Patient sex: M
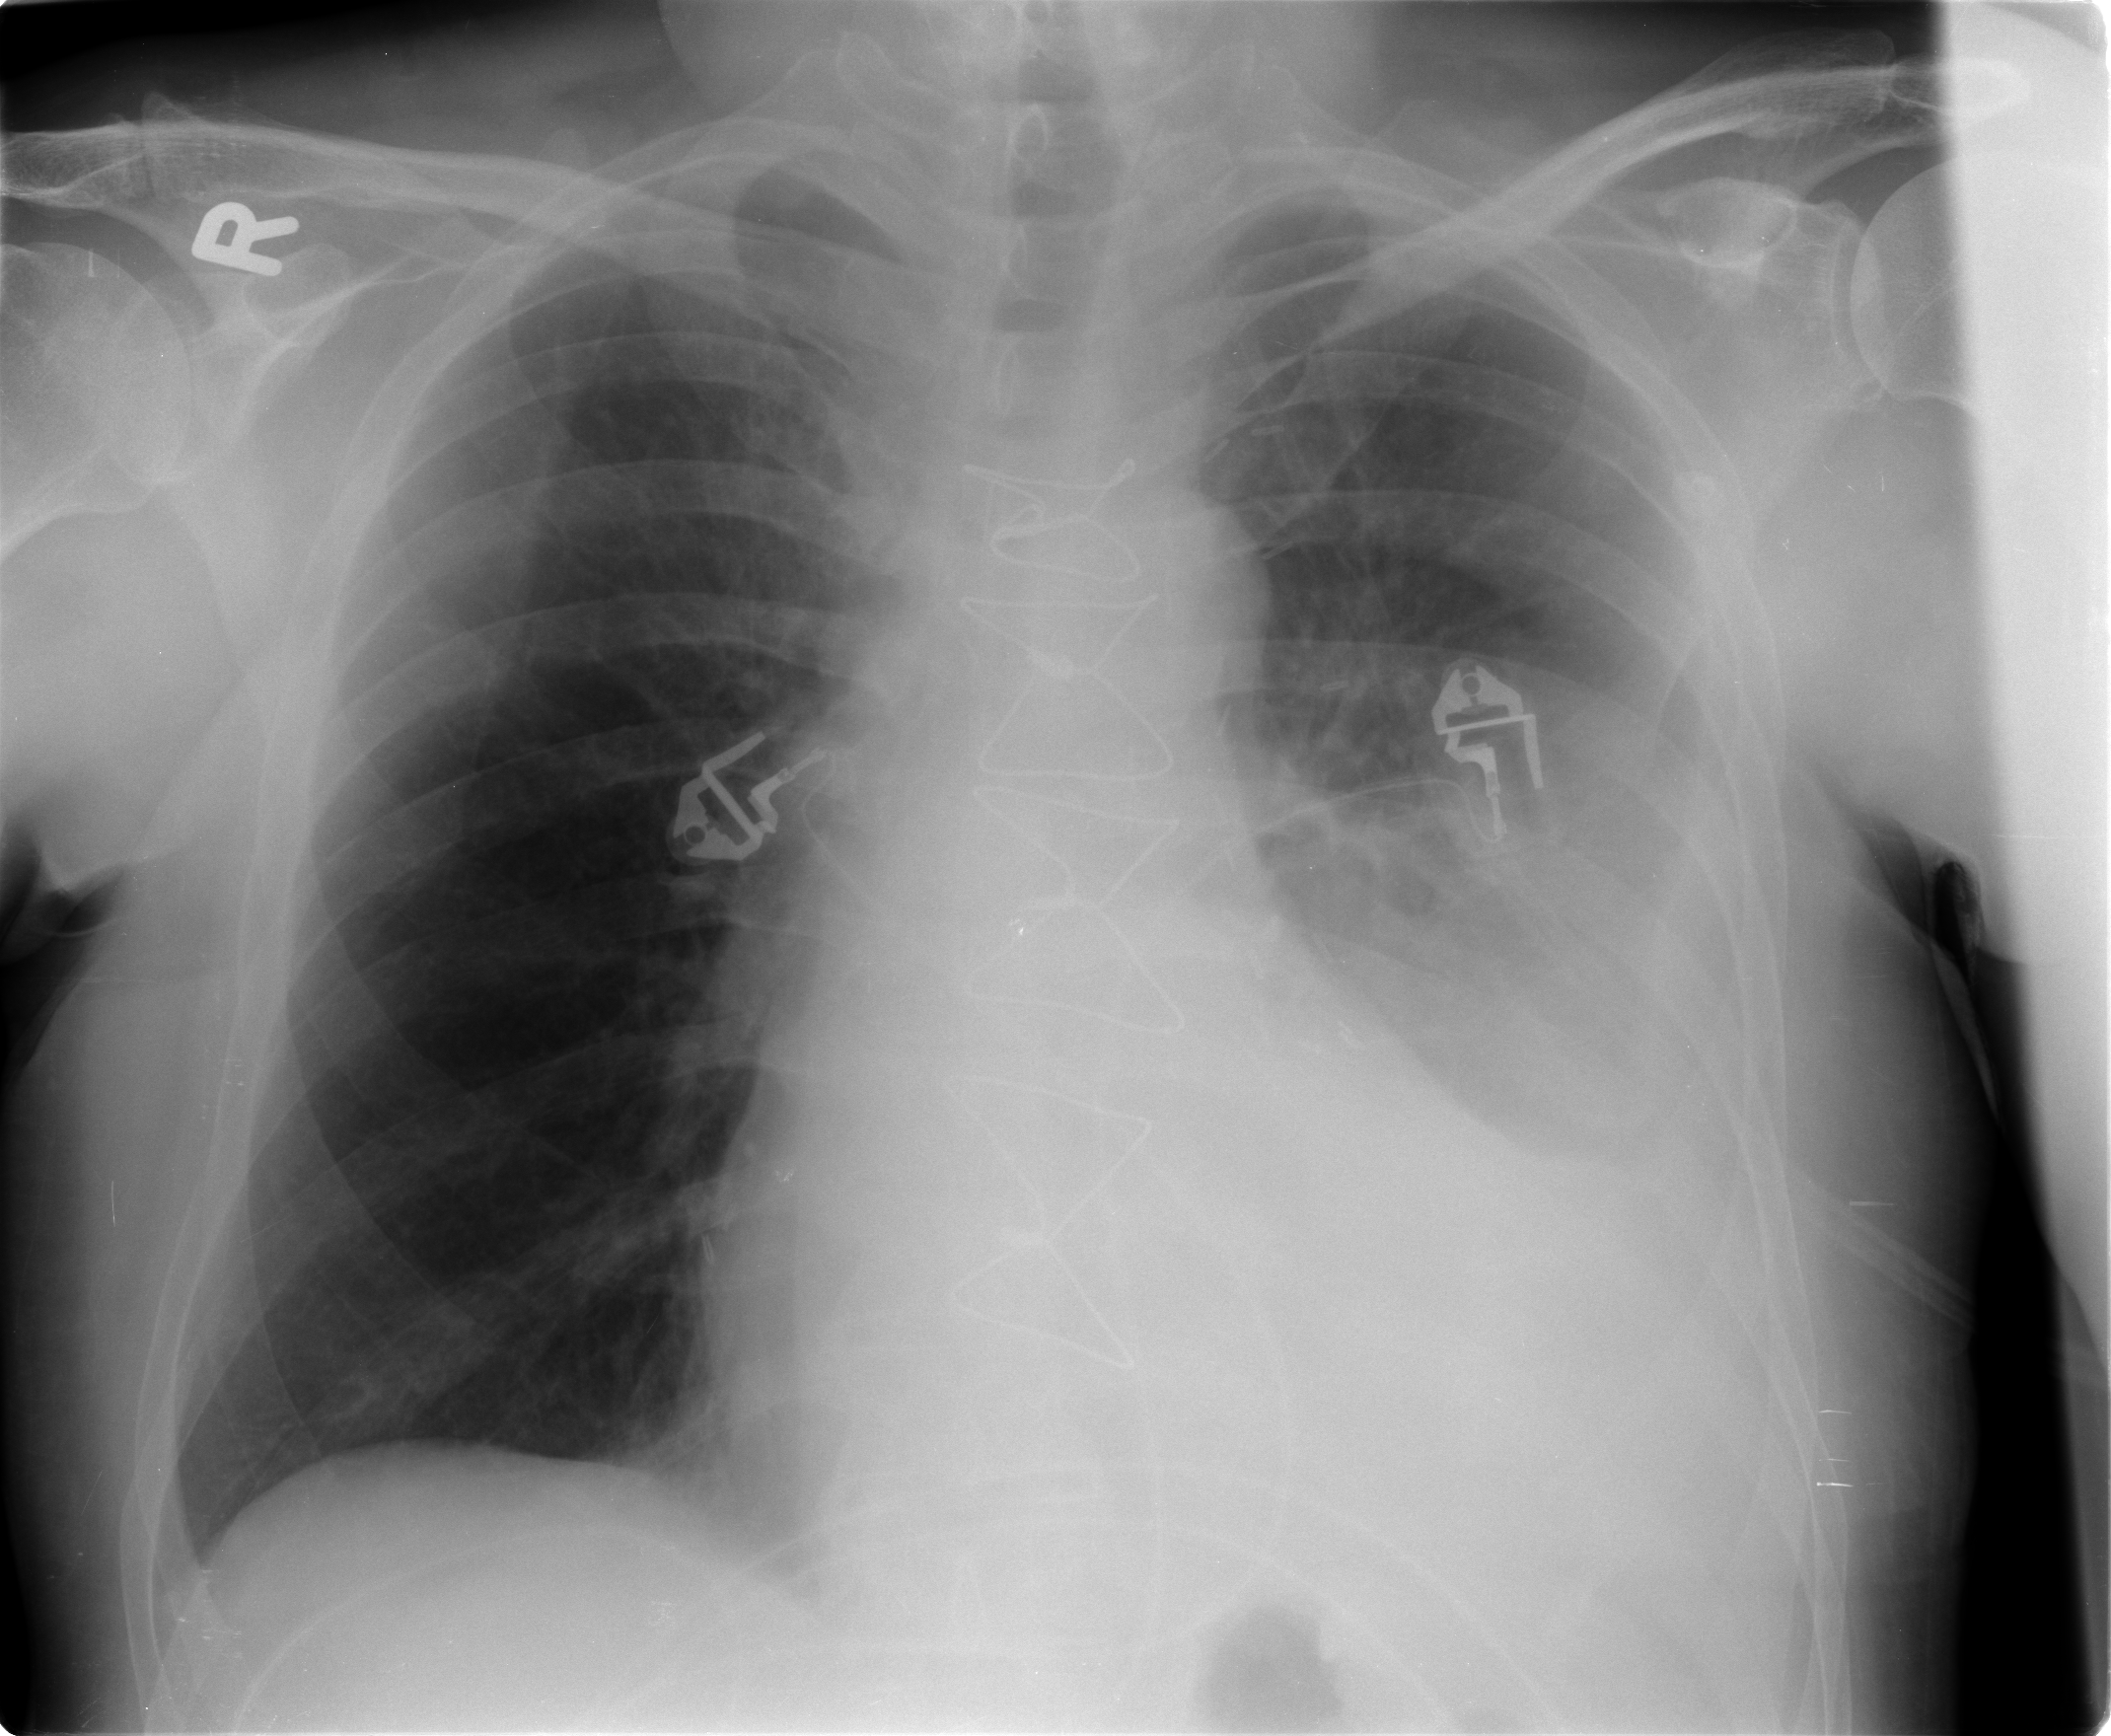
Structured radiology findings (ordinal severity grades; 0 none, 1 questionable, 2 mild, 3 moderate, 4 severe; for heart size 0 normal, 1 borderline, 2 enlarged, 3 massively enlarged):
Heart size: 0
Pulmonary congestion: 2
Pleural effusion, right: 0
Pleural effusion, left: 3
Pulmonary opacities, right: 0
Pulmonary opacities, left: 1
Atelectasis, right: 0
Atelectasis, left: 2